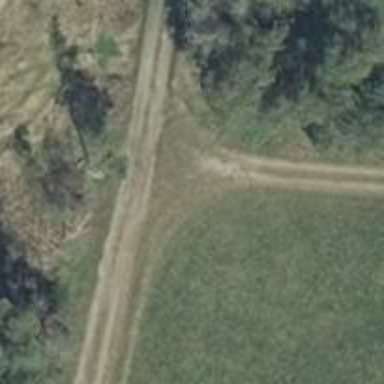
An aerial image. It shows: Sandy track with grade 4 tracktype.